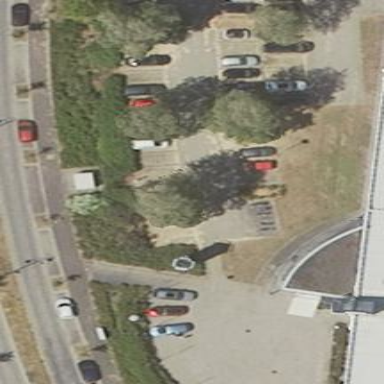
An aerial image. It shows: Parking area.